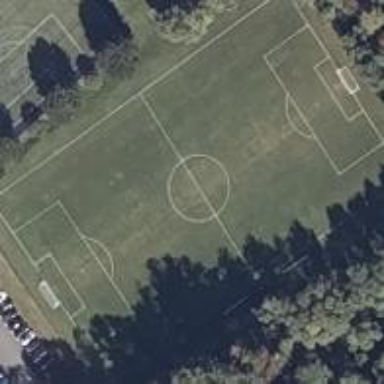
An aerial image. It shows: Lacrosse pitch for leisure land activities.